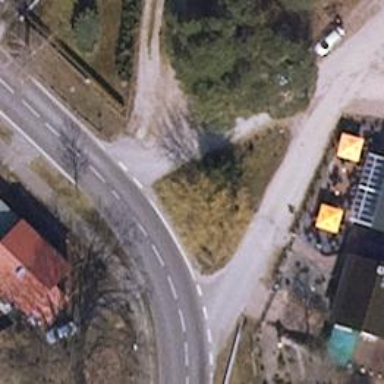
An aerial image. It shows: Residential road with compacted surface.